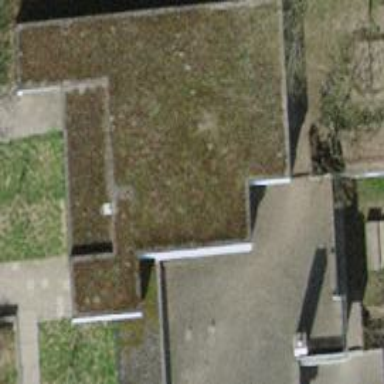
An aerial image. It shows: Kindergarten.